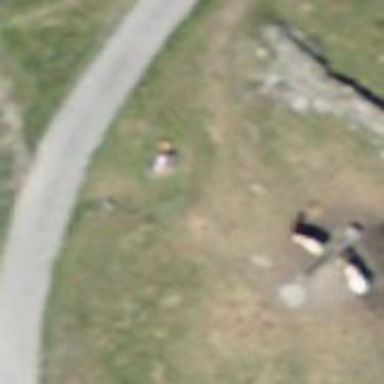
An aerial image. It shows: Bench.